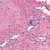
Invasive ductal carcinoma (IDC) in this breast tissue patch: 1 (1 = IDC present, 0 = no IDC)